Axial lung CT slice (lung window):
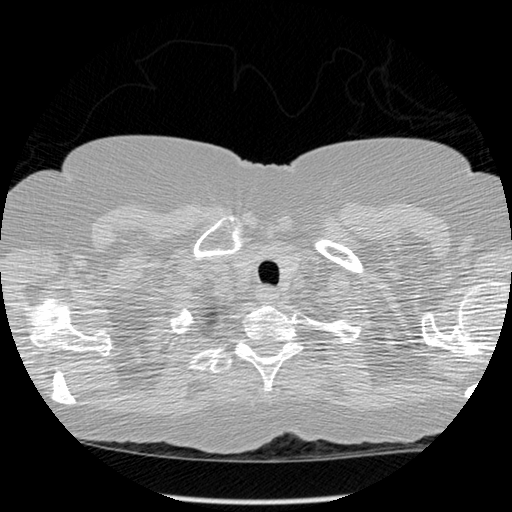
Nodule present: no